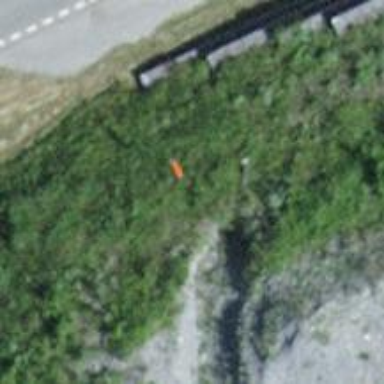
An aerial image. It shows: Pole supporting pipeline marker with roof cover.